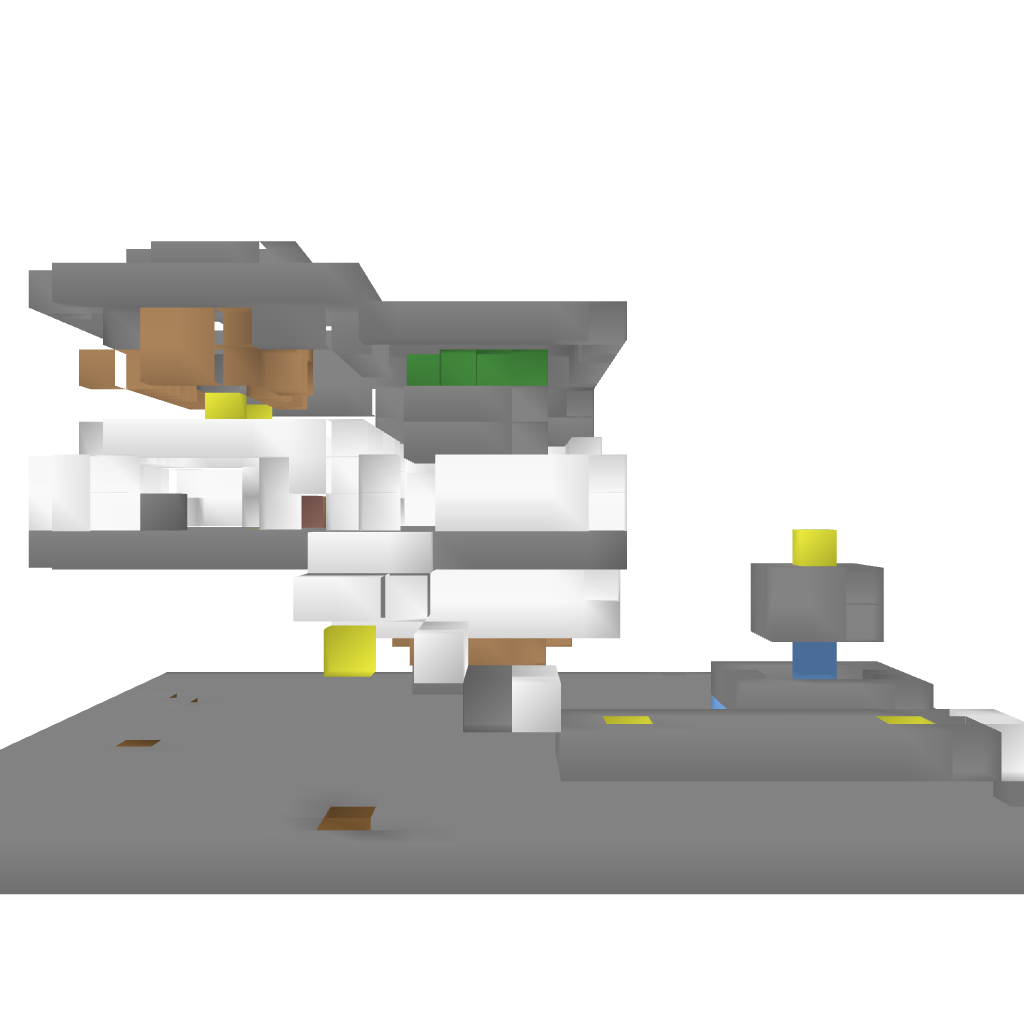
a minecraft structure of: Ambages bad low quality